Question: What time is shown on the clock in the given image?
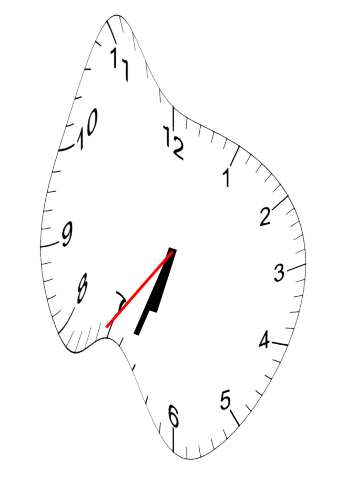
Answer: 06:33:36